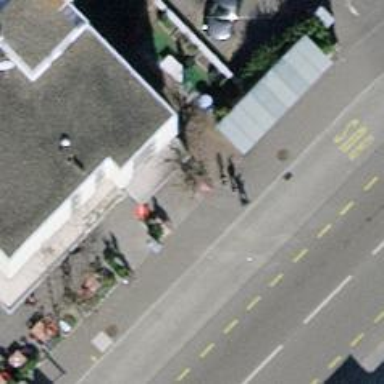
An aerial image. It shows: Bus stop with sheltered platform for public transport.